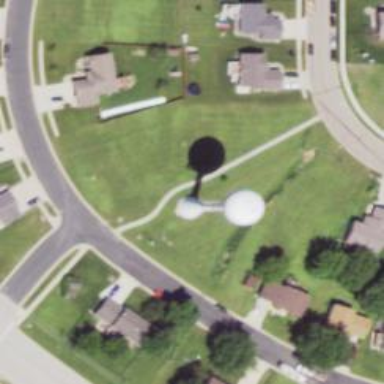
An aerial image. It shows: Water tower that is man-made.